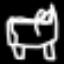
Label: bed